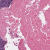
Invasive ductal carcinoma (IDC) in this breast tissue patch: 0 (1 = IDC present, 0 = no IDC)